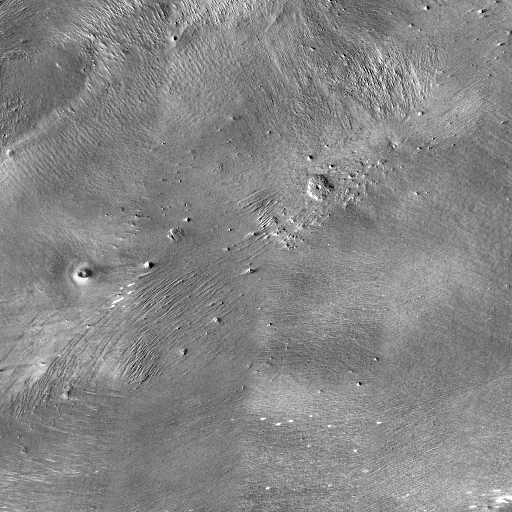
Crater classes present: Background, Other